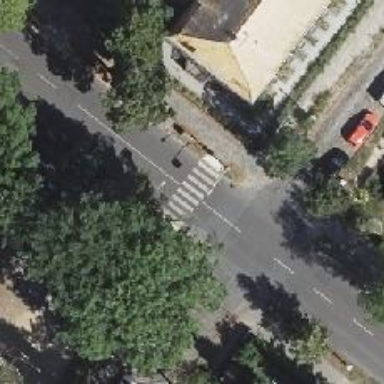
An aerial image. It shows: Marked zebra crossing on the road.